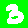
Digit: 3